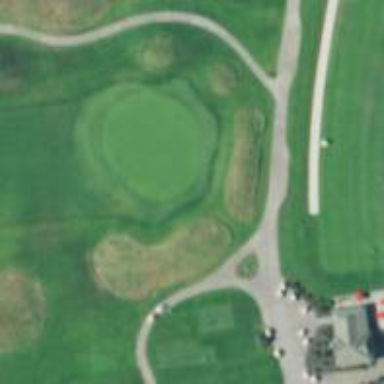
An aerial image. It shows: Service road designated as golf cart path.